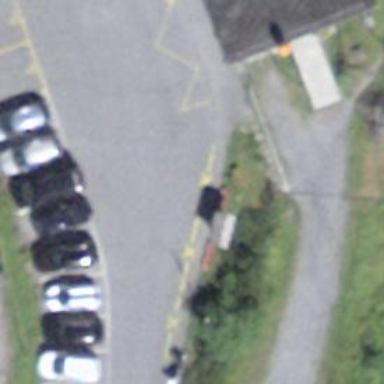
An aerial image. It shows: Bench for seating.